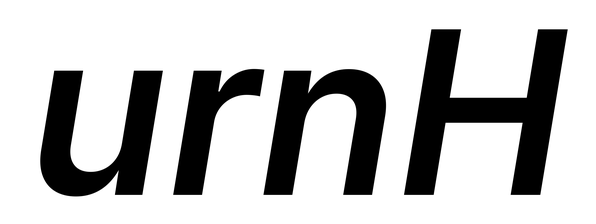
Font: Inter-Italic_SemiBold_Italic